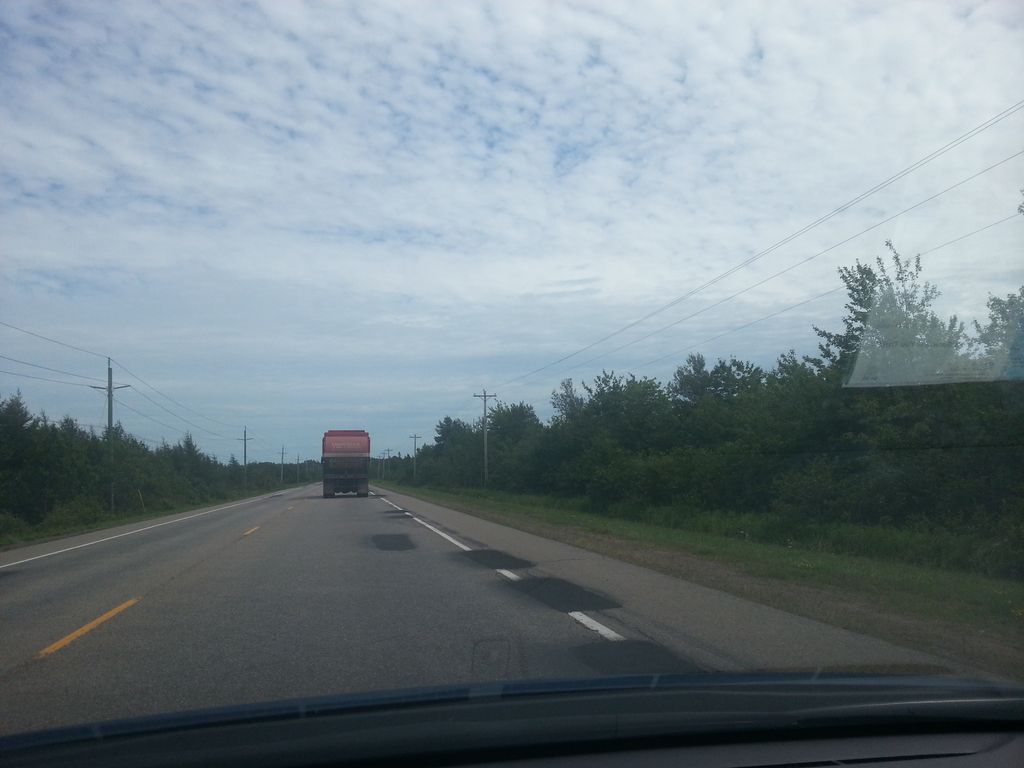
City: charlottetown